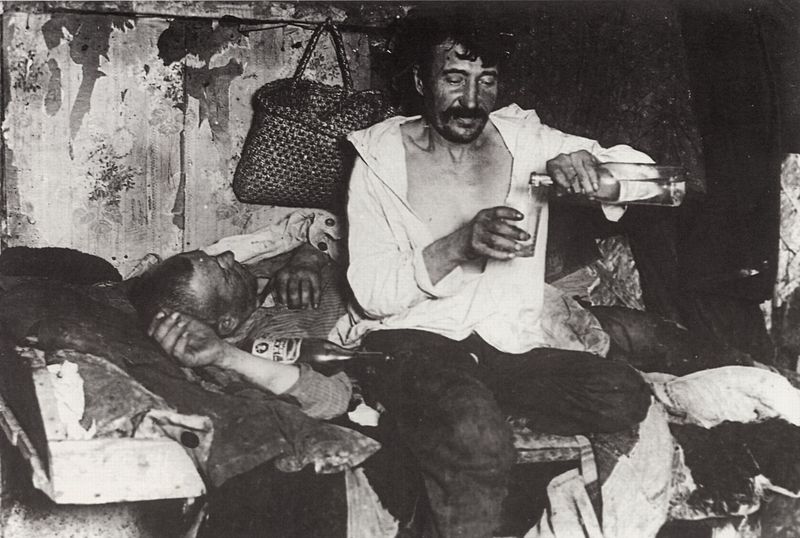
Titel: Nachtasyl in den Slums von Moskau
Künstler: Russischer Photograph
Schlagwörter: mann, schlaf, wasser, getränk, glas, männer, nase, alkohol, bart, betrunken, flasche, flaschen, hemd, hose, schnurrbart, wand, arm, arme, gesicht, vorhang, stoff, stoffe, chaos, lächeln, schlafen, russland, mauer, kissen, bett, korb, oberkörper, foto, fotografie, photographie, schwarz weiß, zeitung, bier, tasche, liege, säufer, trinker, schlafender, lager, decken, schnaps, penner, alkoholier, armenhaus, kiseen, korbtasche, sandler, vodka, wodka